Interaction volume radius: 5 \u00c5
Interaction volume height: 15 \u00c5
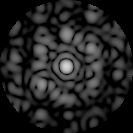
Disorder parameter: 0.6079